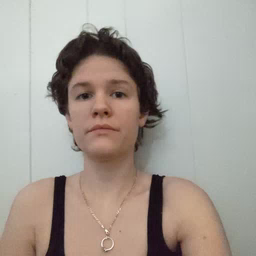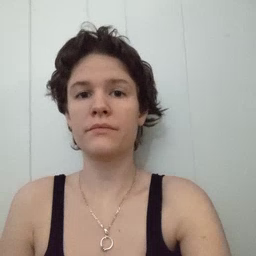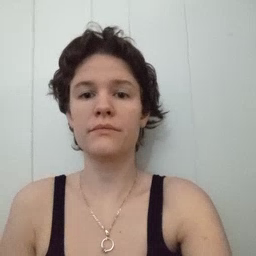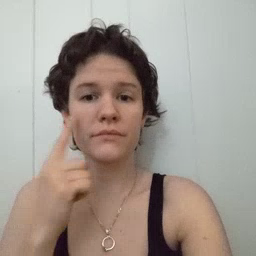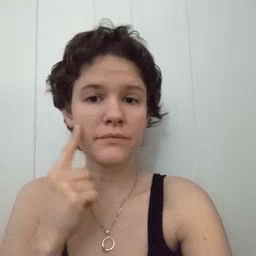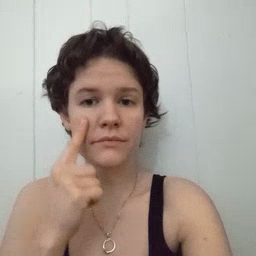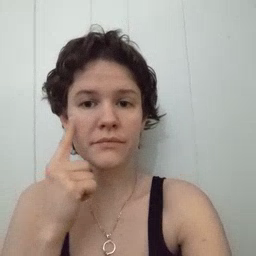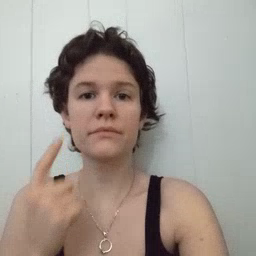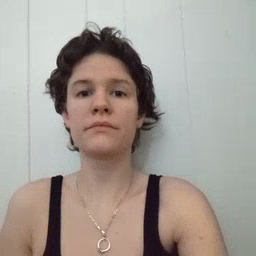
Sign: cheek